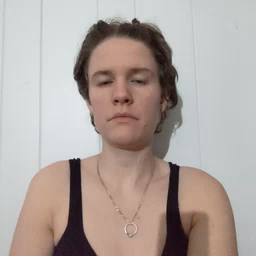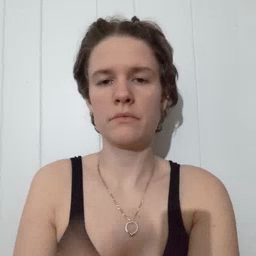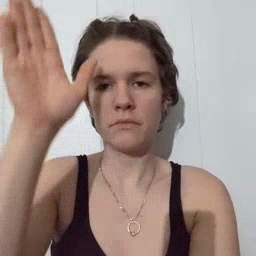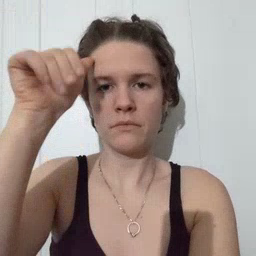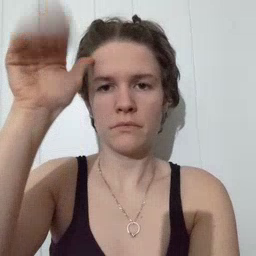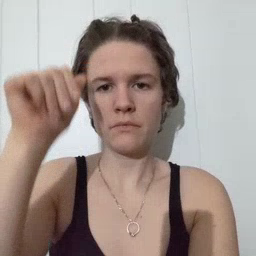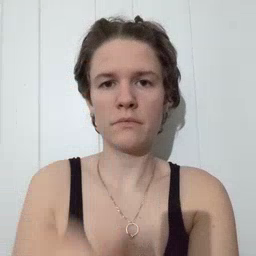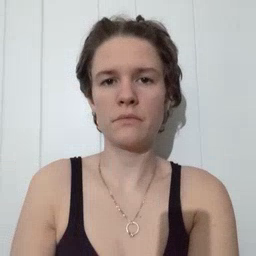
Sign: donkey